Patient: sex M, age 45
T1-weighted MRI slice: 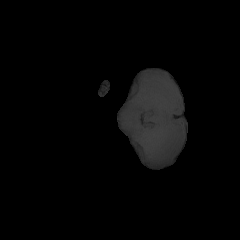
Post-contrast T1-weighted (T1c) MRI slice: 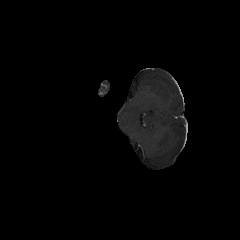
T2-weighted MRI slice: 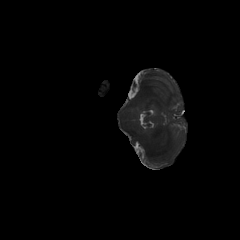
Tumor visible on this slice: no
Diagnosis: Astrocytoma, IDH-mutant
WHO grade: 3